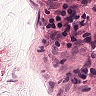
Metastatic tissue present: yes